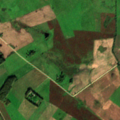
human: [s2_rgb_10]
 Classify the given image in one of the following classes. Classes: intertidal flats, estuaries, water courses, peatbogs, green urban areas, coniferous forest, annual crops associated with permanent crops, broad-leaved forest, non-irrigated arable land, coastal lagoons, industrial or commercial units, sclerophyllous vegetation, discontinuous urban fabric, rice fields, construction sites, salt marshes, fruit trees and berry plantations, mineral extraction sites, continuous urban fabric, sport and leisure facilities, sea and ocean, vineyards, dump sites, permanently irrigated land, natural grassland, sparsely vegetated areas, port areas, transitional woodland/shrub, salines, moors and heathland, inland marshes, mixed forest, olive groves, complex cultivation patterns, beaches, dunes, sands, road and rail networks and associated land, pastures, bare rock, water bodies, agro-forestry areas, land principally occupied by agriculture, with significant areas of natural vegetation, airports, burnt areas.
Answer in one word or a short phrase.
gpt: non-irrigated arable land, complex cultivation patterns